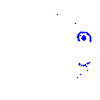
Particle: electron